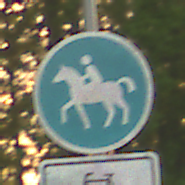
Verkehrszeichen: Reitweg
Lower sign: EinspurigeFahrzeugeFrei1
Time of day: SunriseSunset
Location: Outdoor (RoadRail)
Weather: Clear
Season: NotSpecified
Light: Natural